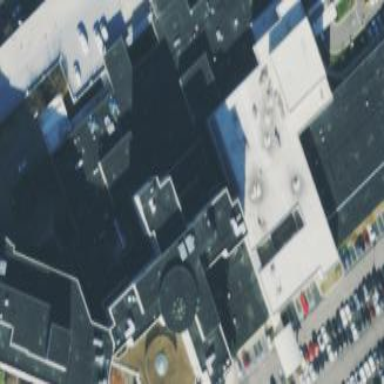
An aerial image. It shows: Hospital building.